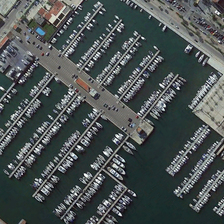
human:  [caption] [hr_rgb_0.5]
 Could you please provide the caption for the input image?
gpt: a large number of cars parked in the street .

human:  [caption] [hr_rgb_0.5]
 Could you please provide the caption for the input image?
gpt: a large number of white ships were parked on the pier .

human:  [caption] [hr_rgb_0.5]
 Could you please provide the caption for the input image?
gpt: a large number of cars parked in the street .

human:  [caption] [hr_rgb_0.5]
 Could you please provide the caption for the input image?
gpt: a large number of white ships were parked on the pier .

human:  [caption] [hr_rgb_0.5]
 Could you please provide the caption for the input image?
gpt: a large number of cars parked in the street .